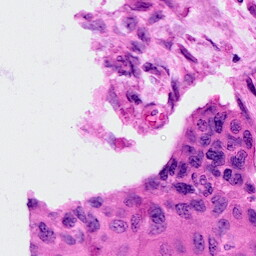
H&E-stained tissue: Cervix